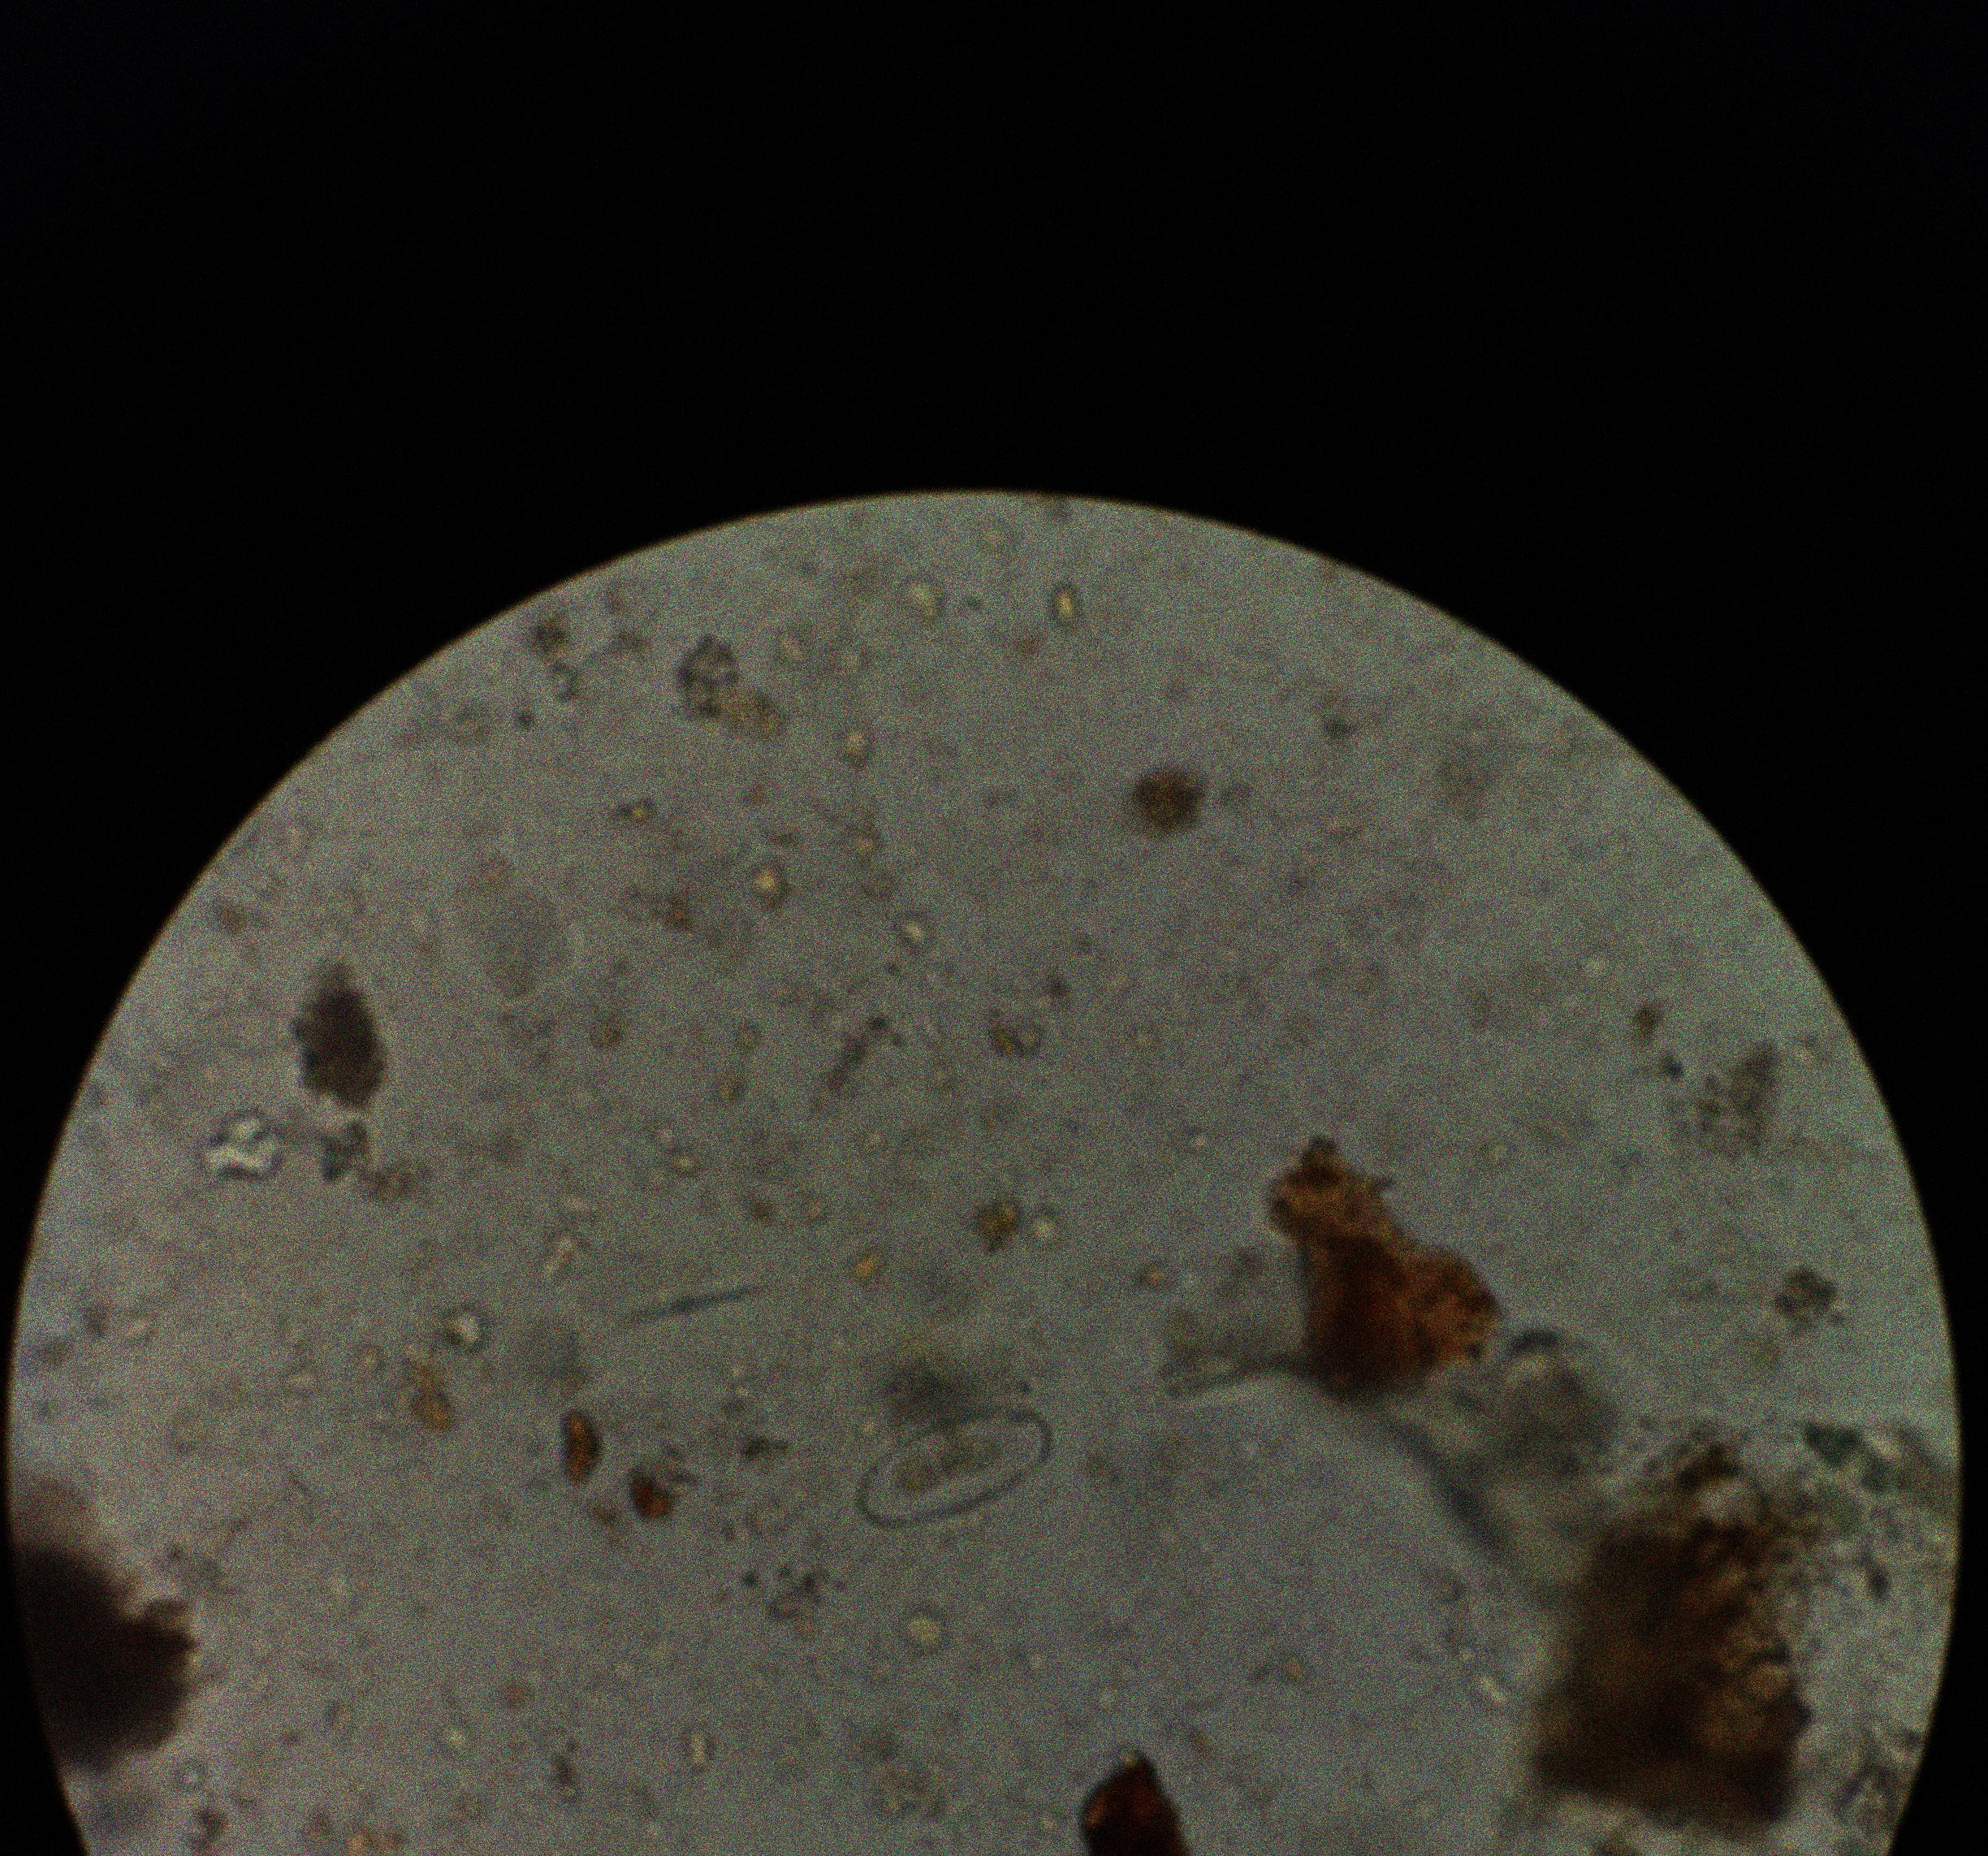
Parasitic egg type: Enterobius vermicularis